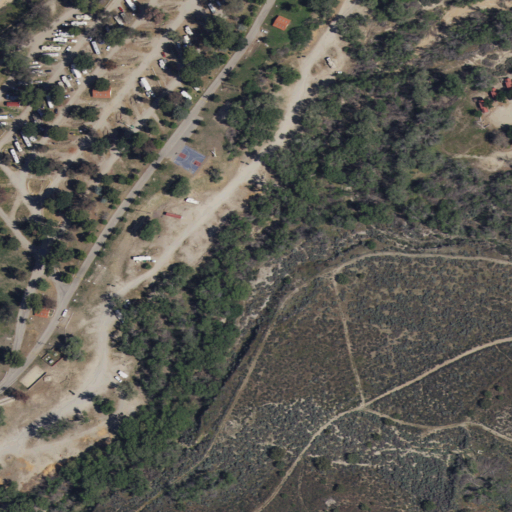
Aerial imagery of valley in California named Arrastre Canyon containing shrub, woody wetlands, herbaceous wetlands, grassland, open development, and low intensity development